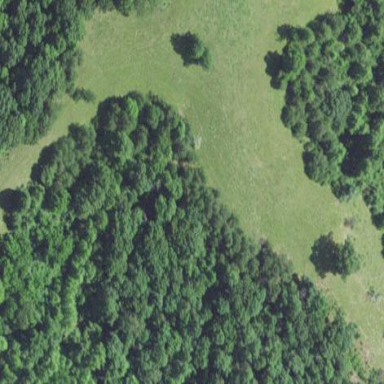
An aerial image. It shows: Beautiful meadow.